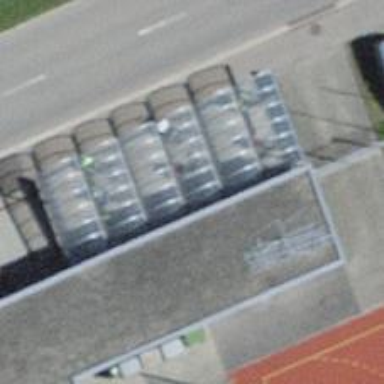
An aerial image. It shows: Bicycle parking area.